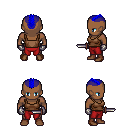
a pixel art fantasy rpg character, male body template, human, dark skin, brown pirate shirt, red pants, blue short mohawk hairstyle, metal gloves, brown shoes, dagger, four views (front, back, left, right), 2x2 character sprite sheet, small pixel art, hard edges, no anti-aliasing